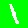
Digit: 1